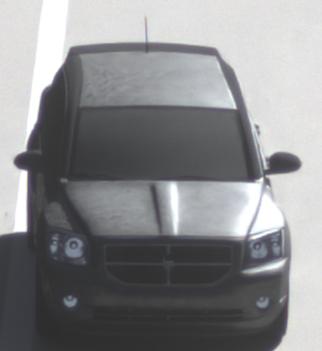
Make: Dodge
Model: Caliber 1.8
Detailed model: Caliber
Model produced from: 2006/06
Model produced until: 2009/03
Doors: 5
Color: gray
Road condition: dry road
Daytime: morning or afternoon
Contrast: medium contrast